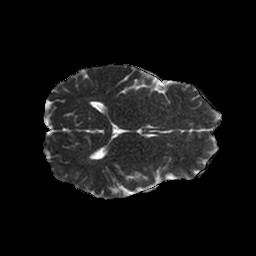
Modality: ADC
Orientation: axial
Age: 27
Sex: female
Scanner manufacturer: philips
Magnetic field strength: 1.5 T
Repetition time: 3.555 s
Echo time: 0.07039 s